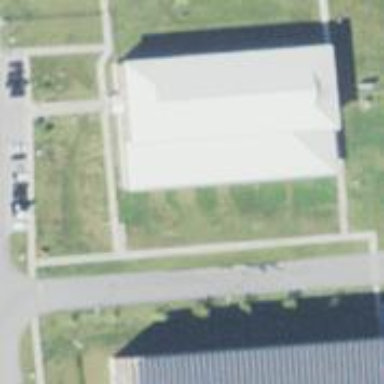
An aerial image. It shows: Building with hipped roof shape.